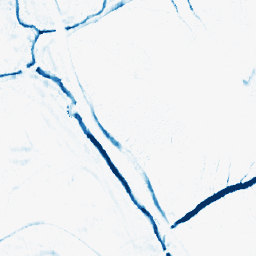
Category: morphological
Decomposition family: morphological_ellipse
Decomposition parameters: operation: closing
width: 10
height: 5
Upsampling method: area
Upsampling parameters: scale: 2
Upsampling scale: 2